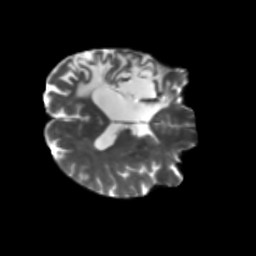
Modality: T2w
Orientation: axial
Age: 57
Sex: male
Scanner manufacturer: siemens
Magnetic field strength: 3 T
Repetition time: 5.47 s
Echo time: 0.0854 s